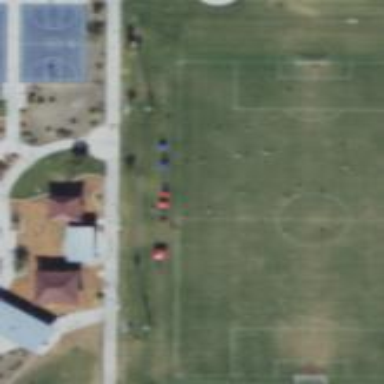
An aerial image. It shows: Grass pitch used for soccer.